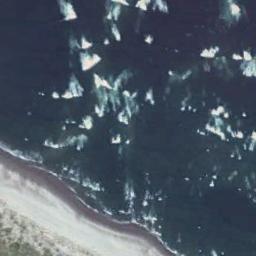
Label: beach